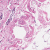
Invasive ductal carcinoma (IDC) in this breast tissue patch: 0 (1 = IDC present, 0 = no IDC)